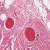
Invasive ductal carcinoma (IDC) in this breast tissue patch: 0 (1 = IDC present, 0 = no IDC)